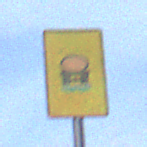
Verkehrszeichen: FahrzeugeMitWassergefaehrdenderLadungOhnePfeilsymbol
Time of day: MorningAfternoon
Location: Outdoor (Nature)
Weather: PartlyCloudy
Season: NotSpecified
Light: Natural